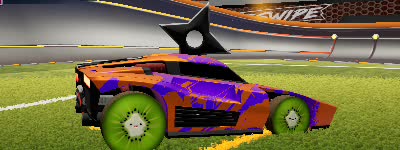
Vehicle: breakout